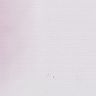
Metastatic tissue present: no